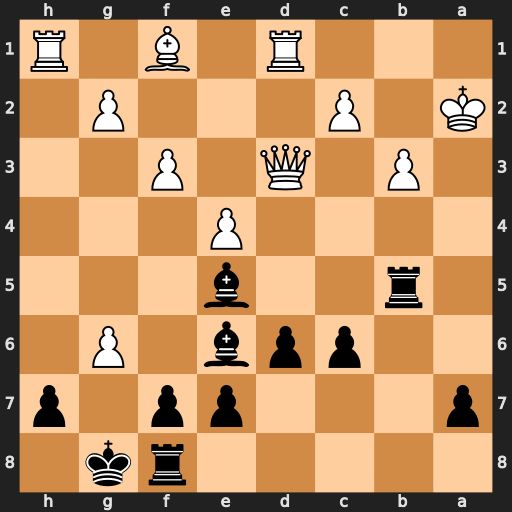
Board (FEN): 5rk1/p3pp1p/2ppb1P1/1r2b3/4P3/1P1Q1P2/K1P3P1/3R1B1R
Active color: b
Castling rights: -
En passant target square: -
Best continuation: Ra5+ Kb1 Ra1#